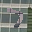
Label: 7